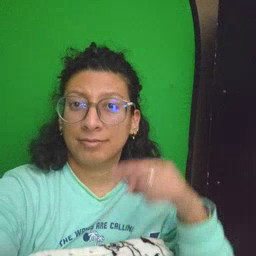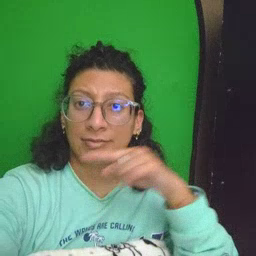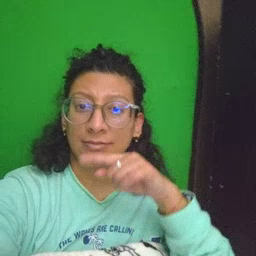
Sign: toothbrush